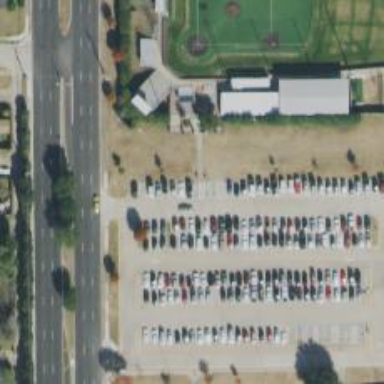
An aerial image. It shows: Parking space is available.